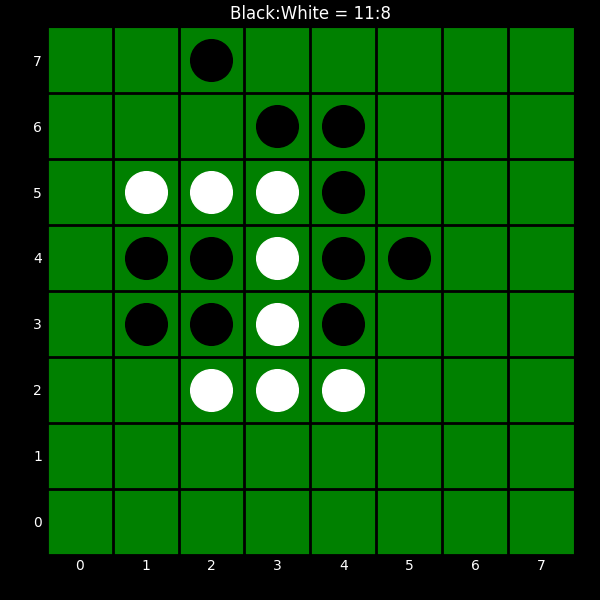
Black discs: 11
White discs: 8